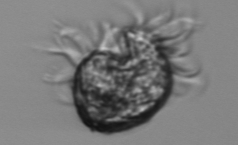
Label: Pelagostrobilidium